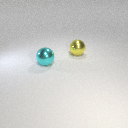
large yellow metal sphere behind large cyan metal sphere